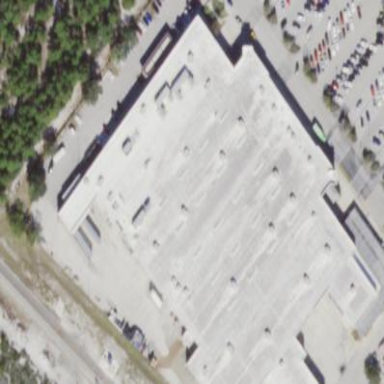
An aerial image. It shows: Supermarket located in building.